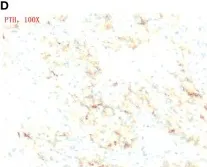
Surgery images and histopathological and immunohistochemical examinations. (D) PTHx100.
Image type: electrography (eeg)